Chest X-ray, PA view. Patient: 28 years old, sex M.
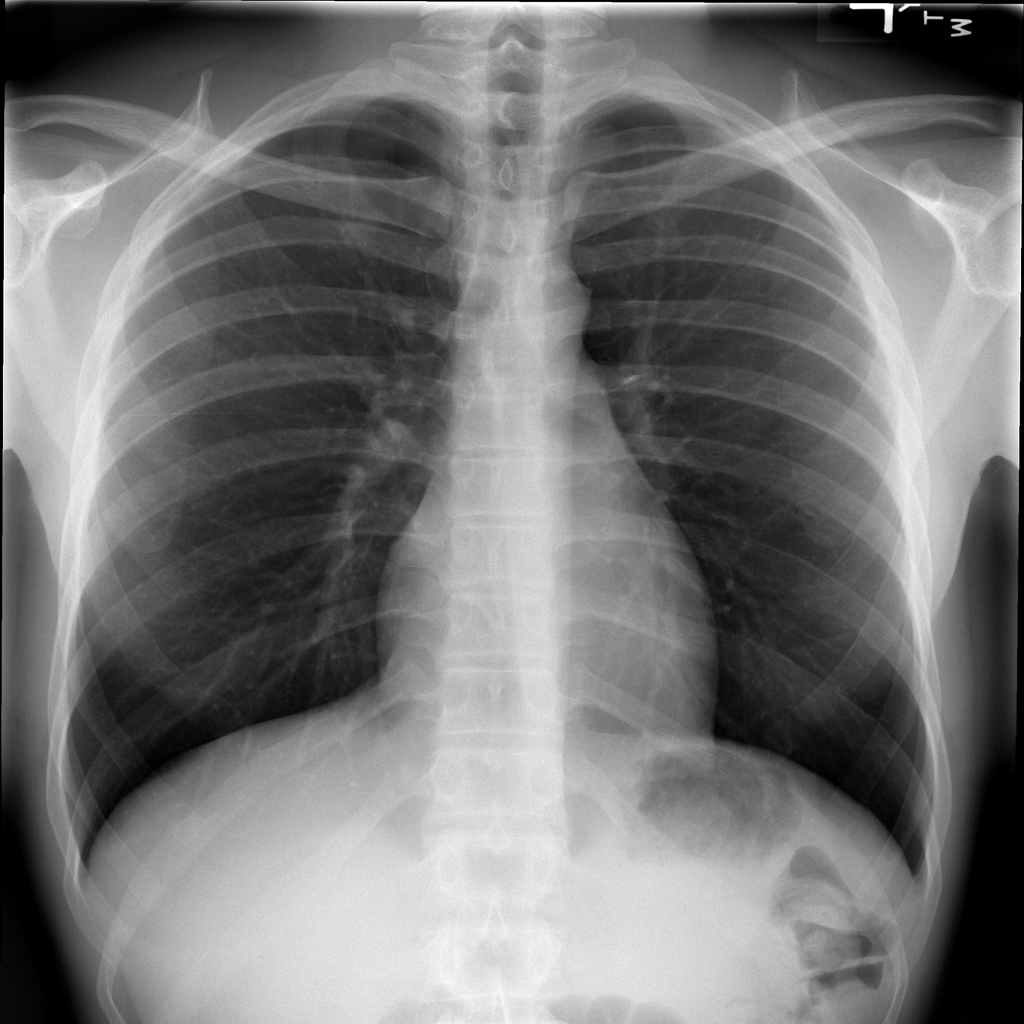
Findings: No Finding